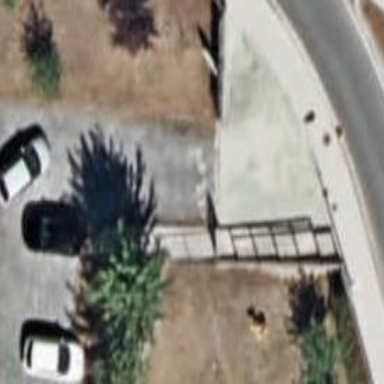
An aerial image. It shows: Gate.